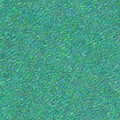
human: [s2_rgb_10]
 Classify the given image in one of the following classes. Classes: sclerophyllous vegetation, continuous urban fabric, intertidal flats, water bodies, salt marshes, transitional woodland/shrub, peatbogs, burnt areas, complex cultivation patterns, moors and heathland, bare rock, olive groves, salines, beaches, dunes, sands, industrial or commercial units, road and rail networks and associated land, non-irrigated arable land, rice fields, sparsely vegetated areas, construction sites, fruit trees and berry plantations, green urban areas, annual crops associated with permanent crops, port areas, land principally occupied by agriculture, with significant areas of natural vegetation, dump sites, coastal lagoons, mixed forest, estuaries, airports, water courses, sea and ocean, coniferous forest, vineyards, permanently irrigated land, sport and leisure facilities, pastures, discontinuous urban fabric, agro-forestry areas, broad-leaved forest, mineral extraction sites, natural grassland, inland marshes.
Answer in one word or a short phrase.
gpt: sea and ocean